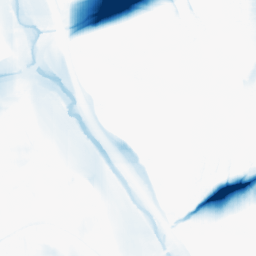
Category: morphological
Decomposition family: morphological_square
Decomposition parameters: operation: closing
size: 50
Upsampling method: lanczos
Upsampling parameters: scale: 8
Upsampling scale: 8